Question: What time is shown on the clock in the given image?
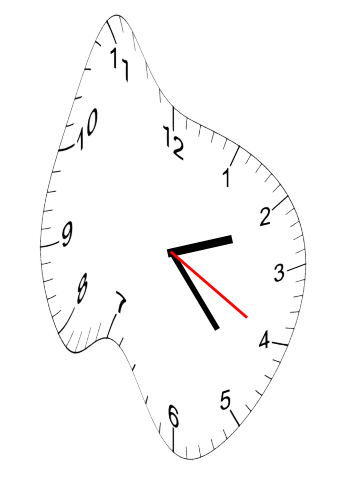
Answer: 02:23:20